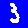
Digit: 3